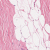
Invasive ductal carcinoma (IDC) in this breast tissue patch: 0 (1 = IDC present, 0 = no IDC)